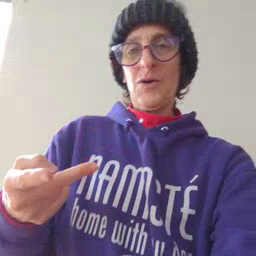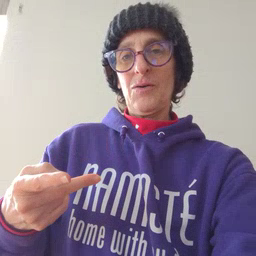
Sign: fall